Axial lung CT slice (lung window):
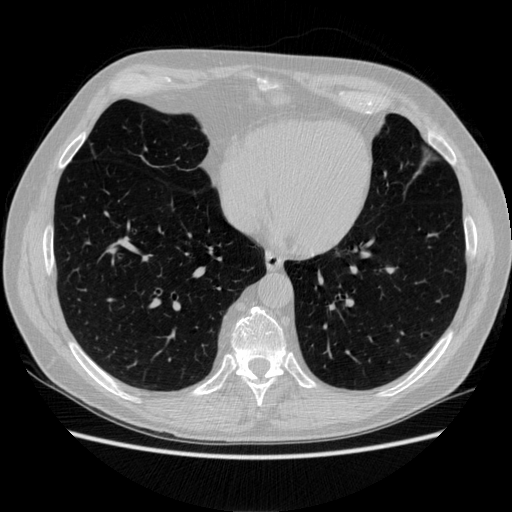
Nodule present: no